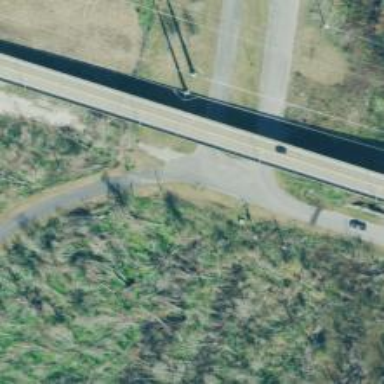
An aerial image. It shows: Asphalt service road.